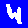
Digit: 4